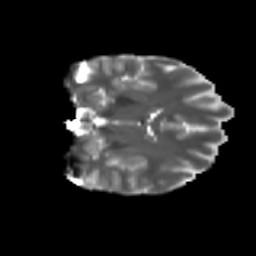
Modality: T2w
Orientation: coronal
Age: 24
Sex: female
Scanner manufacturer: ge
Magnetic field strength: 3 T
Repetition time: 7.8 s
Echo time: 0.0606 s